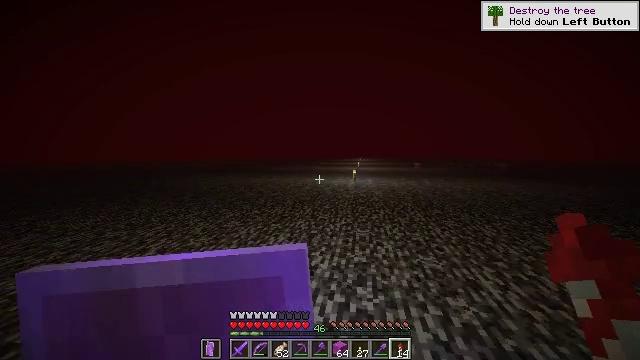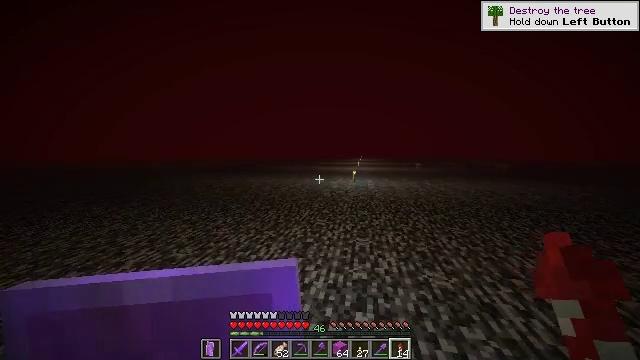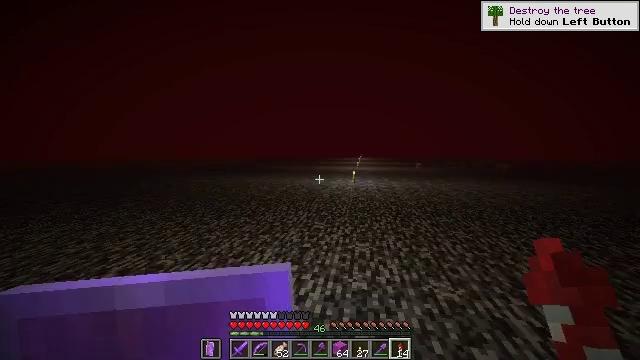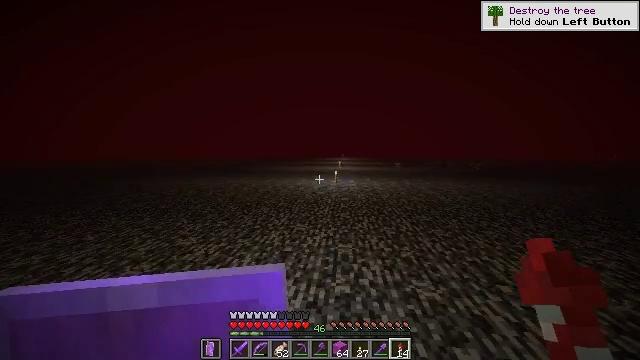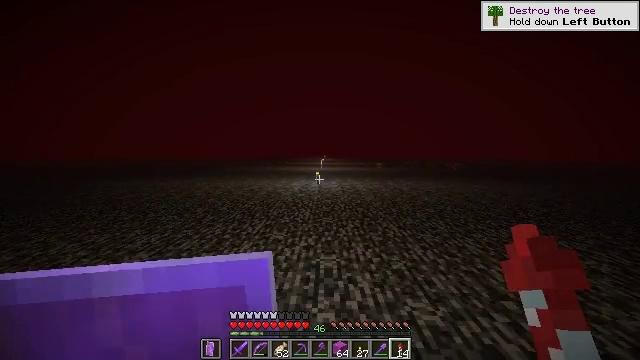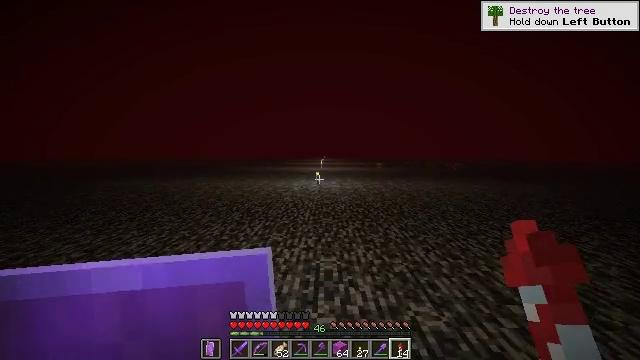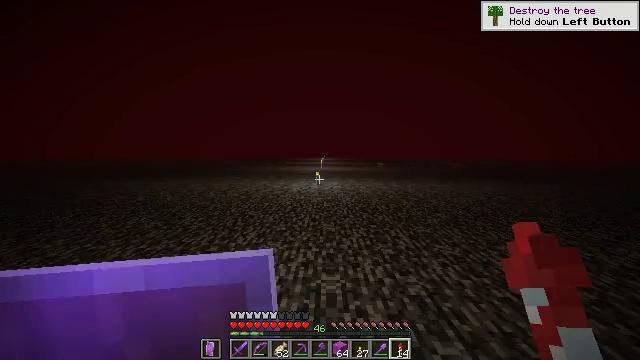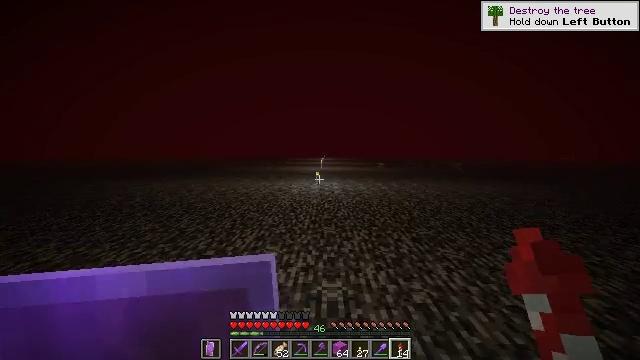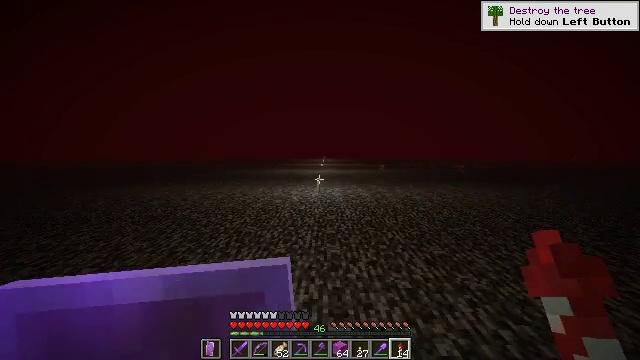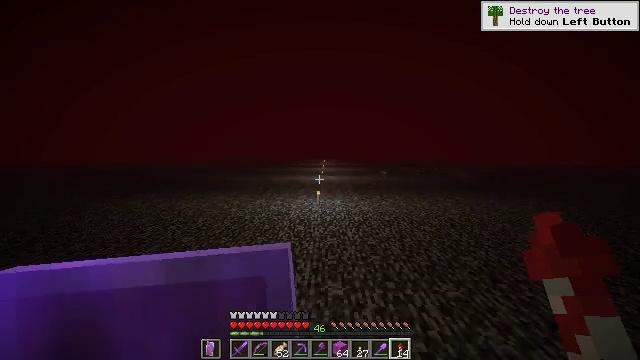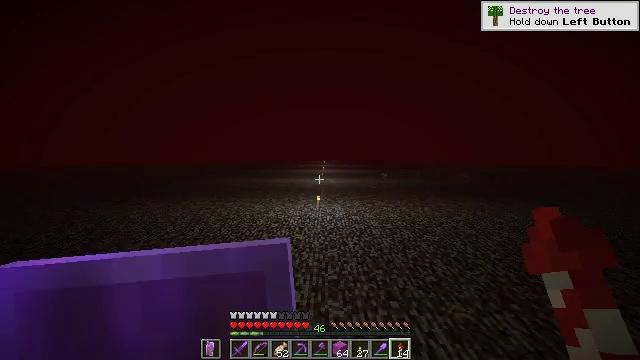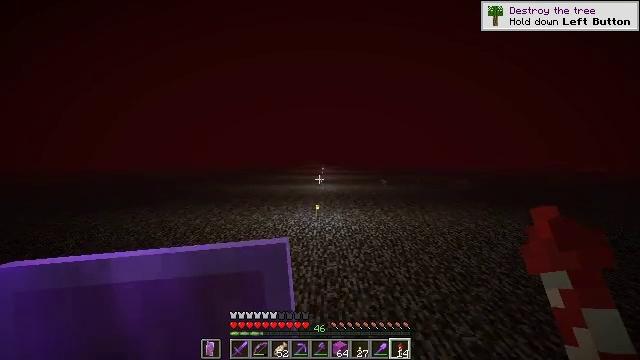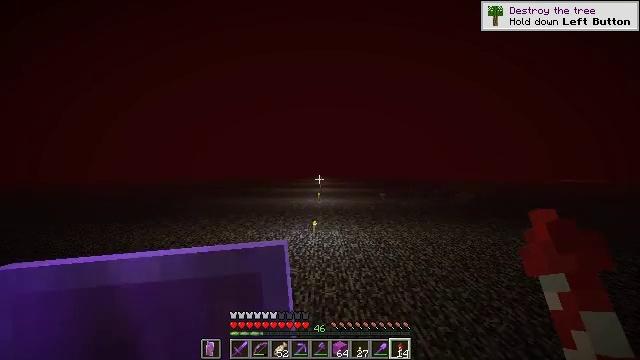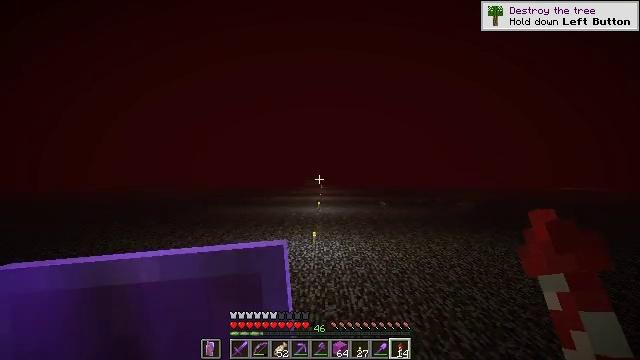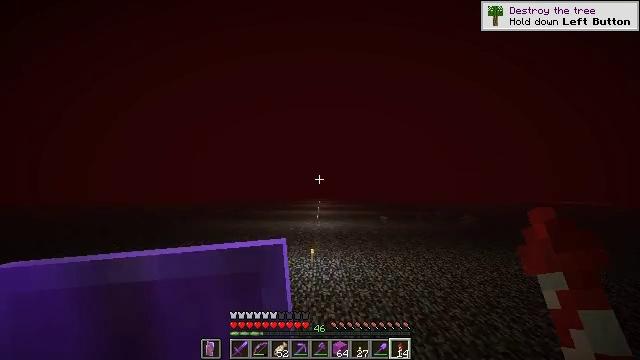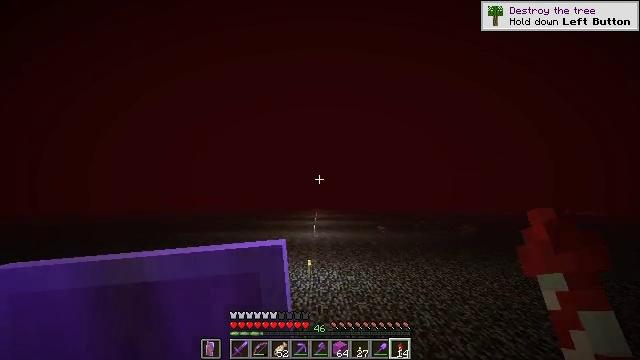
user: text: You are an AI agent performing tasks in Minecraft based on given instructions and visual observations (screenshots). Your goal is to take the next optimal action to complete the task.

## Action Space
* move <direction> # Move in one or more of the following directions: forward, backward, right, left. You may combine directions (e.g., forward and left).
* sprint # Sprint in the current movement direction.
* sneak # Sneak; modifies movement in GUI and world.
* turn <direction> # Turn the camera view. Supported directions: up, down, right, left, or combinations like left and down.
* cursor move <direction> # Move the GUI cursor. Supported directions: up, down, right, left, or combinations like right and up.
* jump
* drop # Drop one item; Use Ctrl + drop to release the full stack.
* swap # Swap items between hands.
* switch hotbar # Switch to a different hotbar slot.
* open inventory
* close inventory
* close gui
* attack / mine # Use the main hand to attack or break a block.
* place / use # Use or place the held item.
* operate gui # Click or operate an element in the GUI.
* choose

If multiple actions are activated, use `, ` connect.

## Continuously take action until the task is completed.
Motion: motion action
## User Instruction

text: Combine two magenta wool in the crafting grid for a magenta carpet.
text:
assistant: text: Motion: move forward, sprint
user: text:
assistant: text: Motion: move forward, sprint
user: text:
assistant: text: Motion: move forward, sprint, turn right
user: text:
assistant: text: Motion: move forward, sprint, turn right
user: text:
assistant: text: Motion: move forward, sprint
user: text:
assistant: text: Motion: move forward, sprint
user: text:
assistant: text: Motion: move forward, sprint
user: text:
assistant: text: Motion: move forward, sprint, jump
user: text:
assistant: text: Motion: move forward, sprint, jump
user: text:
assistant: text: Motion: move forward, sprint, jump
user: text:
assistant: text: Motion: move forward, sprint, turn up, jump
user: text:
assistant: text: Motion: move forward, sprint, turn up, jump
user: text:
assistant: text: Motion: move forward, sprint, turn up
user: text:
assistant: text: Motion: move forward, sprint, turn up
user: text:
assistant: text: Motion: move forward, sprint, turn up, jump
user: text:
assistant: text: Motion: move forward, sprint, use / place, jump
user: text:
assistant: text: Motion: move forward, sprint, use / place, jump
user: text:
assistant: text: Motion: move forward, sprint, use / place, jump
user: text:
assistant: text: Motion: move forward, sprint, jump
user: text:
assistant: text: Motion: move forward, sprint, jump
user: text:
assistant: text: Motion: move forward, sprint, jump
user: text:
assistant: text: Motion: move forward, sprint, jump
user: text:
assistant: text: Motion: move forward, sprint, jump
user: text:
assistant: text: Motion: move forward, sprint, jump
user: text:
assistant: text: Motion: move forward, sprint
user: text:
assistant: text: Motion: move forward, sprint
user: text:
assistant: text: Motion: move forward, sprint
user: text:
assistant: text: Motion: move forward, sprint
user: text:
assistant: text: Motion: move forward, sprint
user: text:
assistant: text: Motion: move forward, sprint